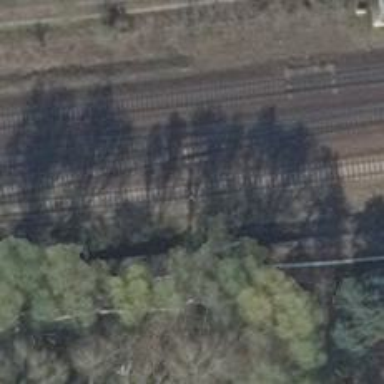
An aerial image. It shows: Wedge used for railway derailment.